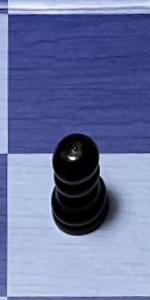
Label: Pawn_Black